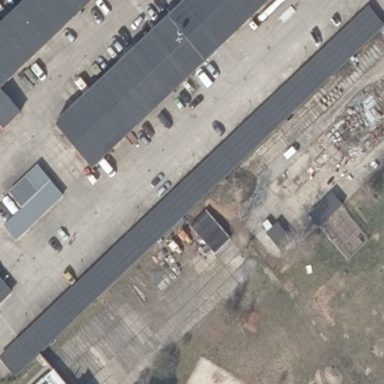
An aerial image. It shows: Group of garages.